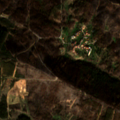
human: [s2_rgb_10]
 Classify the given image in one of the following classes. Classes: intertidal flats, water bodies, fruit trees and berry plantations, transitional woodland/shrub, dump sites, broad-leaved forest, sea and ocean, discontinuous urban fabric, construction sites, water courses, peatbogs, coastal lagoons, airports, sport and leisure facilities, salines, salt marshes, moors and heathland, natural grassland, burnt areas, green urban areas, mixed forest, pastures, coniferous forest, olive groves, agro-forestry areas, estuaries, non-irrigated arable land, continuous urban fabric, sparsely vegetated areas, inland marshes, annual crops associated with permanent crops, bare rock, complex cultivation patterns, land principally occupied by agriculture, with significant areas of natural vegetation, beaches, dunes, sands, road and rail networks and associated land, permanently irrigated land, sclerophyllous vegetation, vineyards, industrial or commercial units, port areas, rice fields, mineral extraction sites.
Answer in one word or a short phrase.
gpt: coniferous forest, transitional woodland/shrub